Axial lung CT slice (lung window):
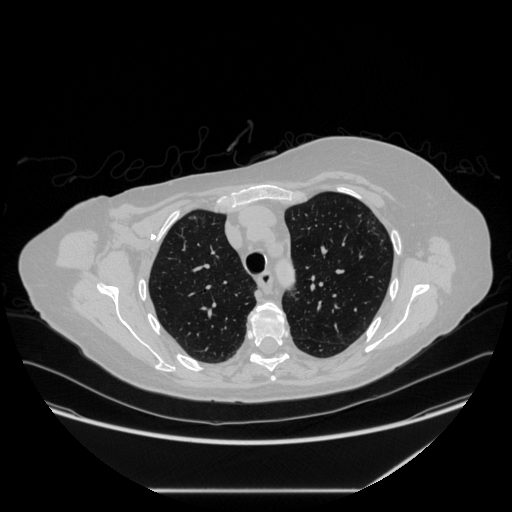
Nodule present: no